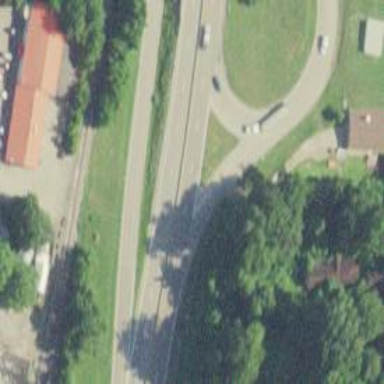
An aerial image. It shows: Primary highway with expressway characteristics.